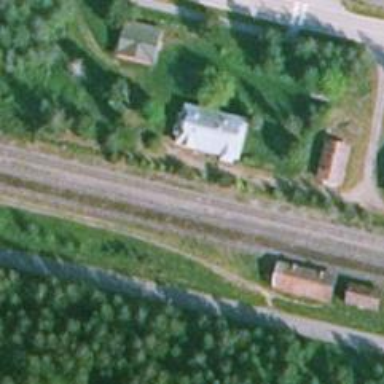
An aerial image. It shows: Railway track of class B1.